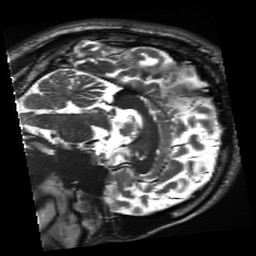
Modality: inplaneT2
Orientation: sagittal
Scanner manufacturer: siemens
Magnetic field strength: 3 T
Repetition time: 11 s
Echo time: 0.059 s